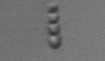
Label: Chaetoceros